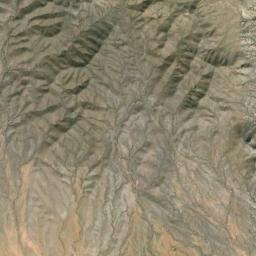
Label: mountain